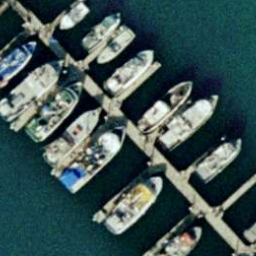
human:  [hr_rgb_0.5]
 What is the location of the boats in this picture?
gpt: diagonal